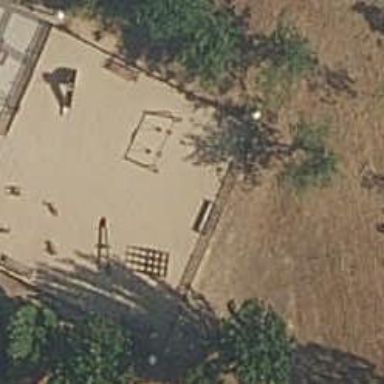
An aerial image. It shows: Brown bench in the vicinity.